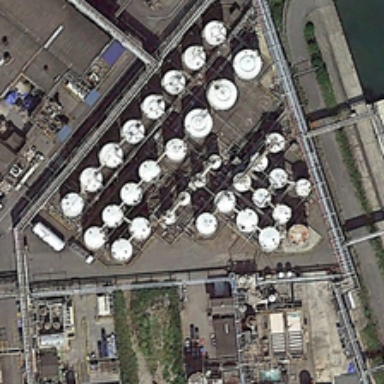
Many white storage tanks in several parallel lines are in a factory near a river .